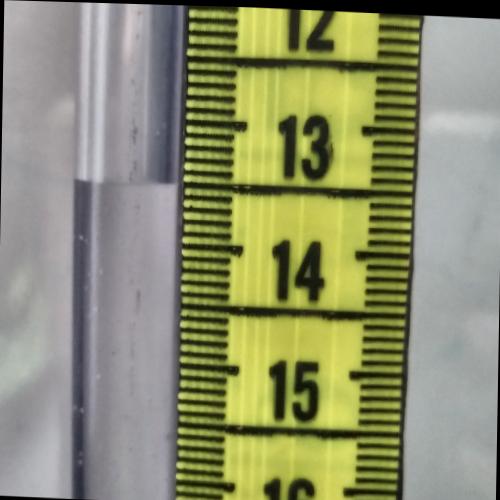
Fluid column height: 13.5 cm